Aerial crown-view tile of a tropical tree (Barro Colorado Island, Panama), acquired 20240611:
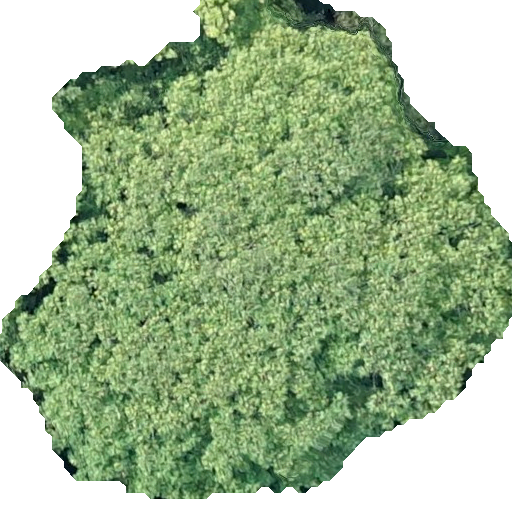
Species: Dipteryx oleifera
GBIF accepted scientific name: Dipteryx oleifera
Crown area: 288.747 m²